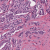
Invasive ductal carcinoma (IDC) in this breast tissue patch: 1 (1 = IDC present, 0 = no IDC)